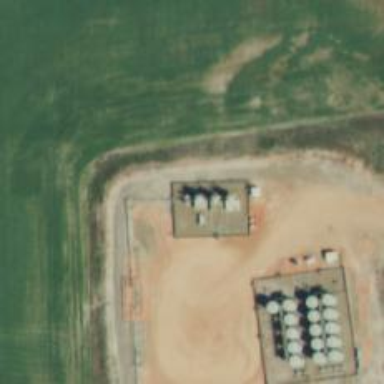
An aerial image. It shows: Storage tank that is man-made.